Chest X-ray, AP view. Patient: 16 years old, sex M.
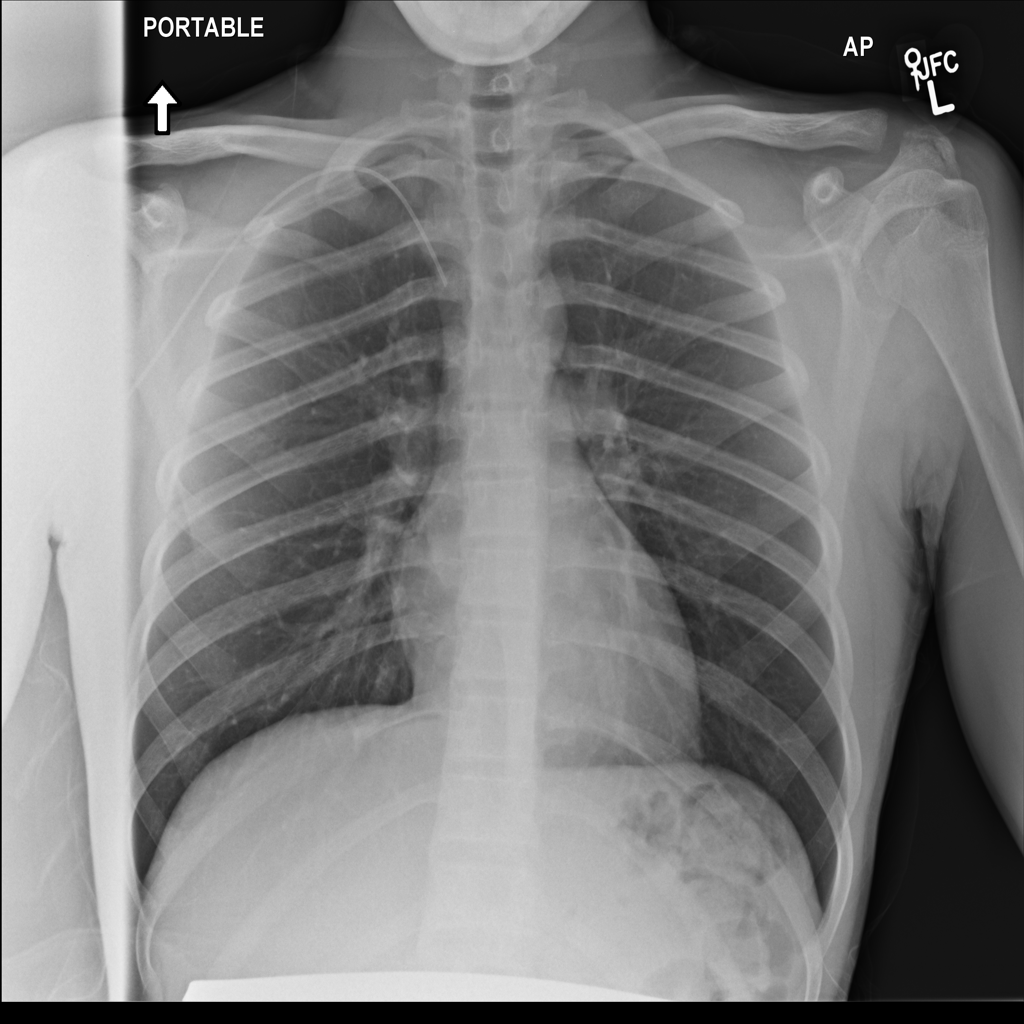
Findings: No Finding